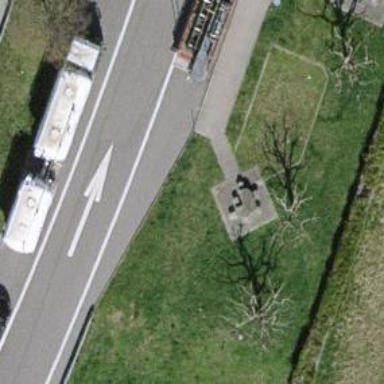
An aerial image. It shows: Picnic table located in leisure land area.